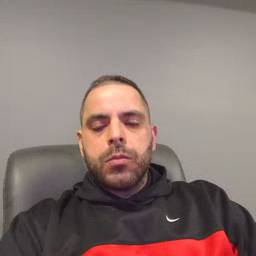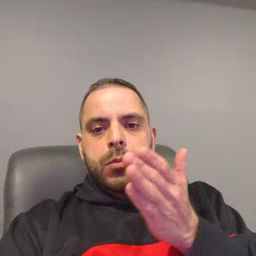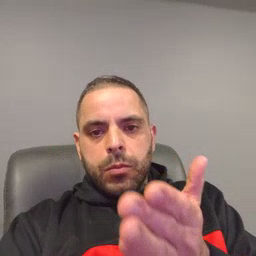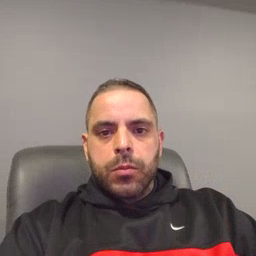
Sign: boat